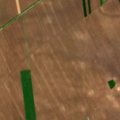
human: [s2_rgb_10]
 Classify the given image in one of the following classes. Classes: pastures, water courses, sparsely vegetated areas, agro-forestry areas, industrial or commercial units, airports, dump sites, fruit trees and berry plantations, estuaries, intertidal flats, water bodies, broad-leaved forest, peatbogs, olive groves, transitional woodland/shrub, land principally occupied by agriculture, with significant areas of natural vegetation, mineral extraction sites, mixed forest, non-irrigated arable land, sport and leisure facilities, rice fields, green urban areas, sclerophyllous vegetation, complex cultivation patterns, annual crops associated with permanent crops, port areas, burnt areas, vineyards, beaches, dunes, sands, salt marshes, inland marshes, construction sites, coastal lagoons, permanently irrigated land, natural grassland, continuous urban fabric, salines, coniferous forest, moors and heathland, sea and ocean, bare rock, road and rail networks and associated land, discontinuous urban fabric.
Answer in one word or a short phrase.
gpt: non-irrigated arable land